Question: I am wondering is it possible to include the percentage breakdown of each subgroup in the bars of a likert-scale with MatPlotLib? Any help would be greatly appreciated!
Python Code:
'''
from numpy.core import numeric
import plot_likert
import pandas as pd
# define my selections
myscale1 = ['Very unlikely',
'Unlikely',
'Neutral',
'Likely',
'Very likely']
# create a likert plot
ax1 = plot_likert.plot_likert(GenZ, myscale1, plot_percentage=True, figsize=(15,15), colors=plot_likert.colors.likert5)
ax1.set_title(('Casually watch big matches'), fontsize=30)
ax1.set_ylabel('Football/Soccer Moments',fontdict={'fontsize':28})
ax1.tick_params(axis='y', labelsize=20)
ax1.legend(loc="upper middle", ncol=5)
'''

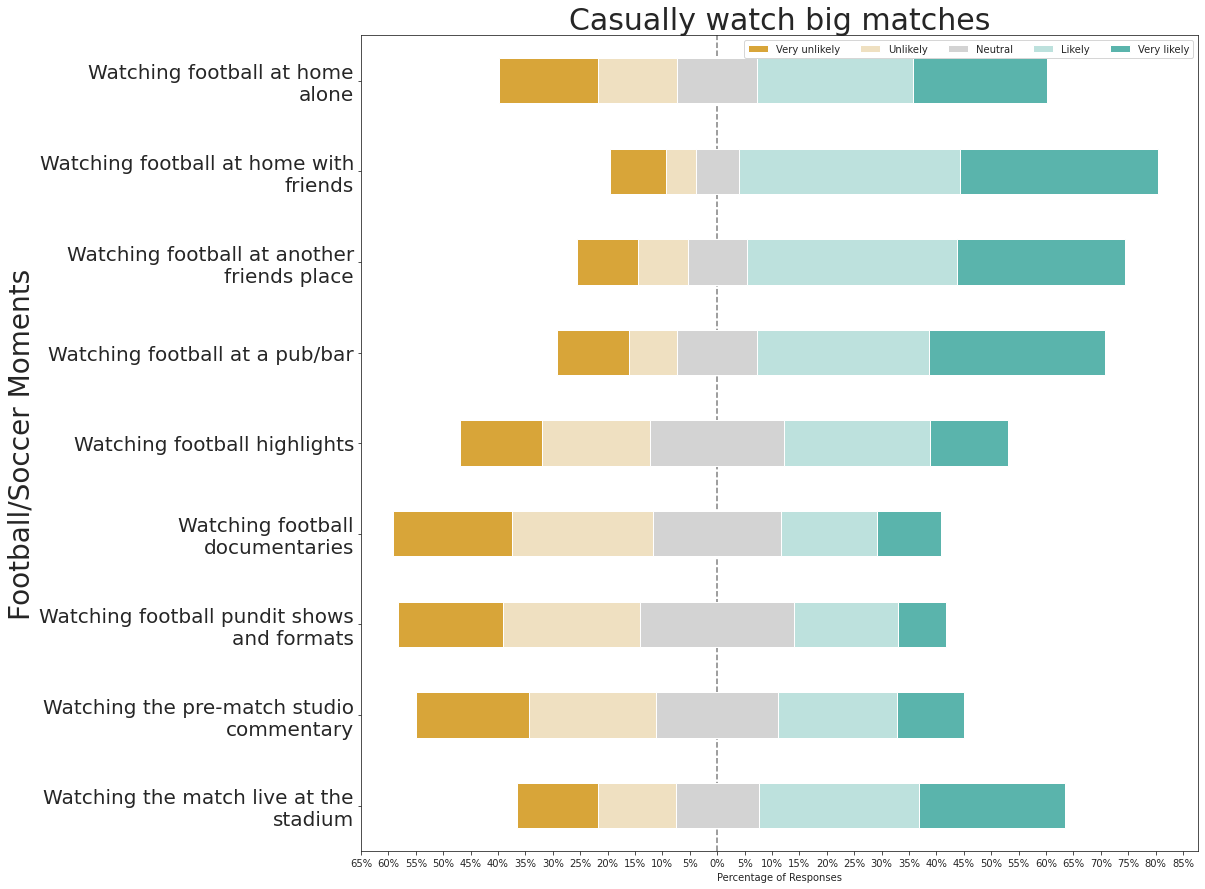
Answer: The example code below supposes you're using <URL>.
You can use matplotlib's new 'bar_label' to label the bars ('bar_label' is new since matplotlib 3.4, so might need to upgrade):
'''
import plot_likert
import matplotlib.pyplot as plt
import pandas as pd
import numpy as np
rng = np.random.default_rng(seed=42)
data = pd.DataFrame(rng.choice(plot_likert.scales.agree, (200, 2)), columns=['Q1', 'Q2'])
ax = plot_likert.plot_likert(data, plot_likert.scales.agree, plot_percentage=True, figsize=(14, 4))
for bars, color in zip(ax.containers[1:], ['white'] + ['black'] * 2 + ['white'] * 2):
ax.bar_label(bars, label_type='center', fmt='%.1f %%', color=color, fontsize=15)
plt.tight_layout()
plt.show()
'''
<URL>